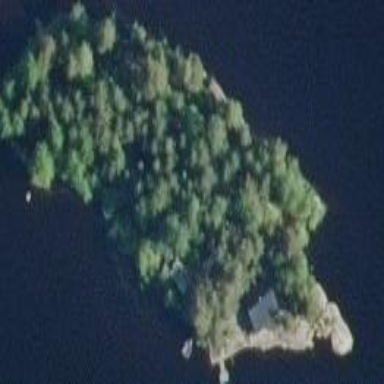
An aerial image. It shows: Image showing island.